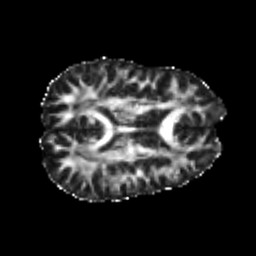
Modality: FA
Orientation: axial
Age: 24
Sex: female
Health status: healthy
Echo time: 0.074 s